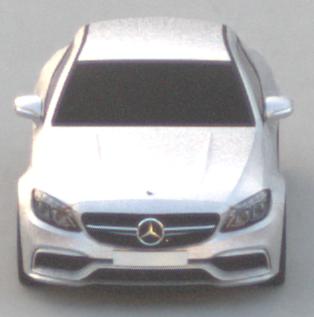
Make: Mercedes-Benz
Model: C 43 AMG
Detailed model: C-Class (205) AMG Limousine
Model produced from: 2016/10
Model produced until: 2018/04
Doors: 4
Color: white
Road condition: dry road
Daytime: sunrise or sunset
Contrast: low contrast